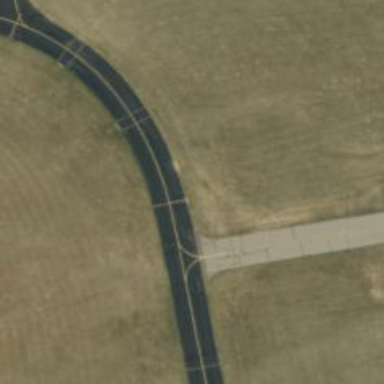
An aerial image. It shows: View of taxiway at the airport.